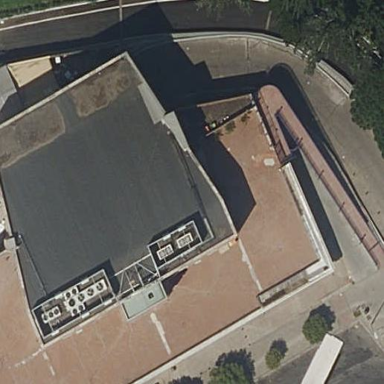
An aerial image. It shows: Public building used as community center.